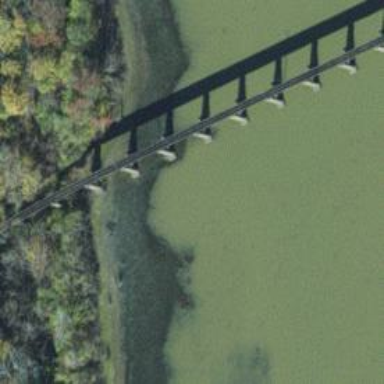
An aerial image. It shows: Disused railway bridge.